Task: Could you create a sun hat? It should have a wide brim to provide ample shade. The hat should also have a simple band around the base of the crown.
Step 147:
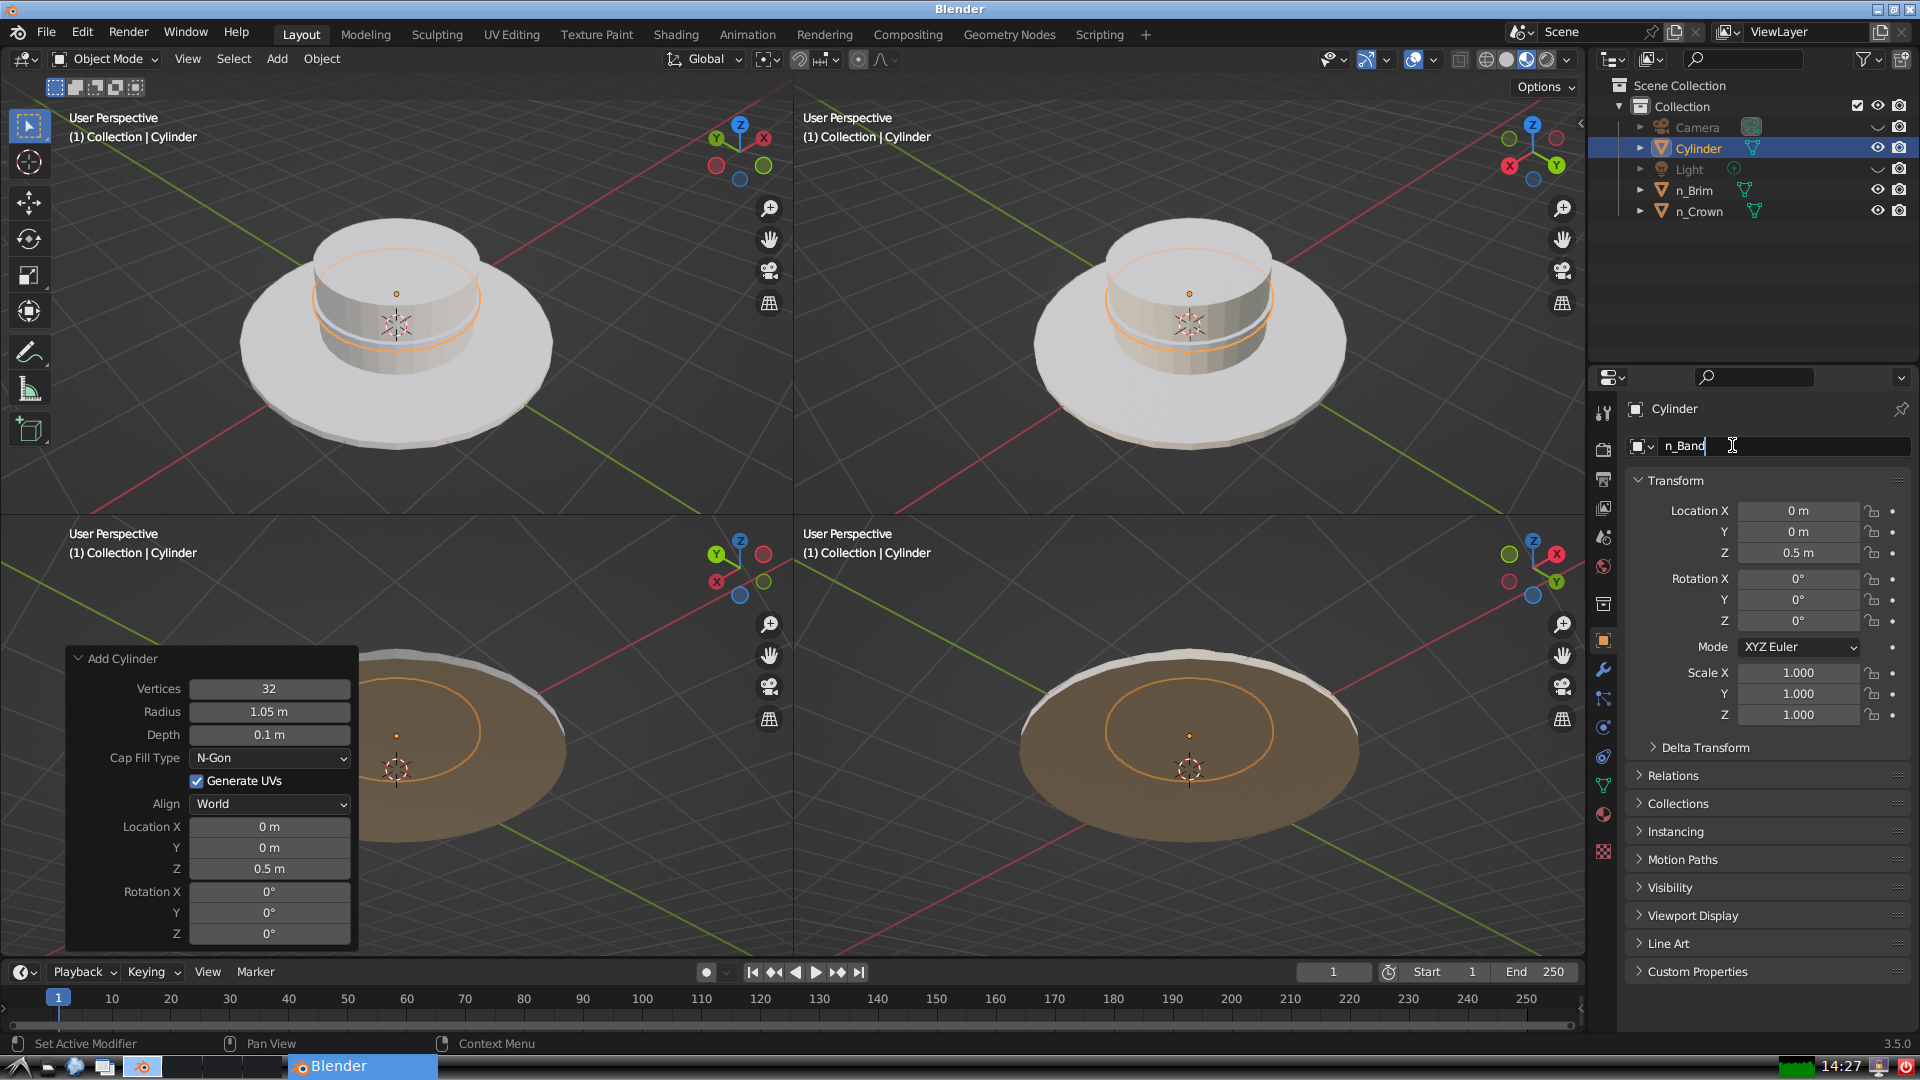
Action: {"key_press": ['Return']}